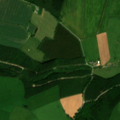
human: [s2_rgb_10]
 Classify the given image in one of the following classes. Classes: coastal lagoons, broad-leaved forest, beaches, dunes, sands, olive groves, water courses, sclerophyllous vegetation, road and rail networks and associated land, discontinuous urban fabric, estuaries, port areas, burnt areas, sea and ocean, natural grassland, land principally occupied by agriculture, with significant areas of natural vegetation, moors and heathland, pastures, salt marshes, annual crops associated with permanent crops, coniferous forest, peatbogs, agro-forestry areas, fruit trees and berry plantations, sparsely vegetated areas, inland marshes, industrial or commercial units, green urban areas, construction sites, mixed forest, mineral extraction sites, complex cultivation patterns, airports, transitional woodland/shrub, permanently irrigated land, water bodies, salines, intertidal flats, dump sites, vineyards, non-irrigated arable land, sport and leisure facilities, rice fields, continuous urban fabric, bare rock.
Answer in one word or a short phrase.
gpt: non-irrigated arable land, pastures, coniferous forest